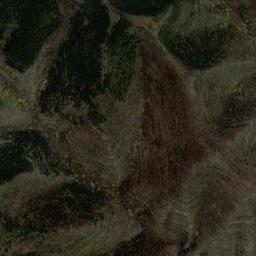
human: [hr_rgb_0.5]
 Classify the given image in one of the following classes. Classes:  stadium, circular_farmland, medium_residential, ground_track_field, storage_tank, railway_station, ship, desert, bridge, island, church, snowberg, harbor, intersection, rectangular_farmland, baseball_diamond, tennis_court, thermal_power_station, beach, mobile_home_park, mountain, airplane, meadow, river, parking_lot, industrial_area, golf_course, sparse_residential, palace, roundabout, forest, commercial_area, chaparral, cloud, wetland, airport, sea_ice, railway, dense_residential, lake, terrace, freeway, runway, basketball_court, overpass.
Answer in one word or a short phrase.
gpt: mountain